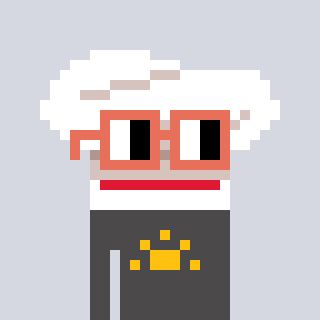
a pixel art character with square orange glasses, a chef hat-shaped head and a grayscale-colored body on a cool background